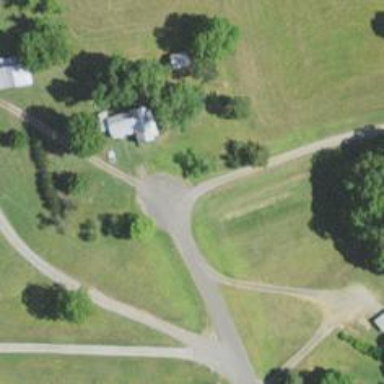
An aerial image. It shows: Turning circle on the road.